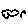
Label: cloud